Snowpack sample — Snodgrass Mountain, Crested Butte, Colorado (2/4/25, 12:06 PM MST)
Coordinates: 38.923, -106.968
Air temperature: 35 °F
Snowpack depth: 80 cm
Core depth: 60 cm
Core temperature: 32 °F
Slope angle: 14°, slope face: 78°
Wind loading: low
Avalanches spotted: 0
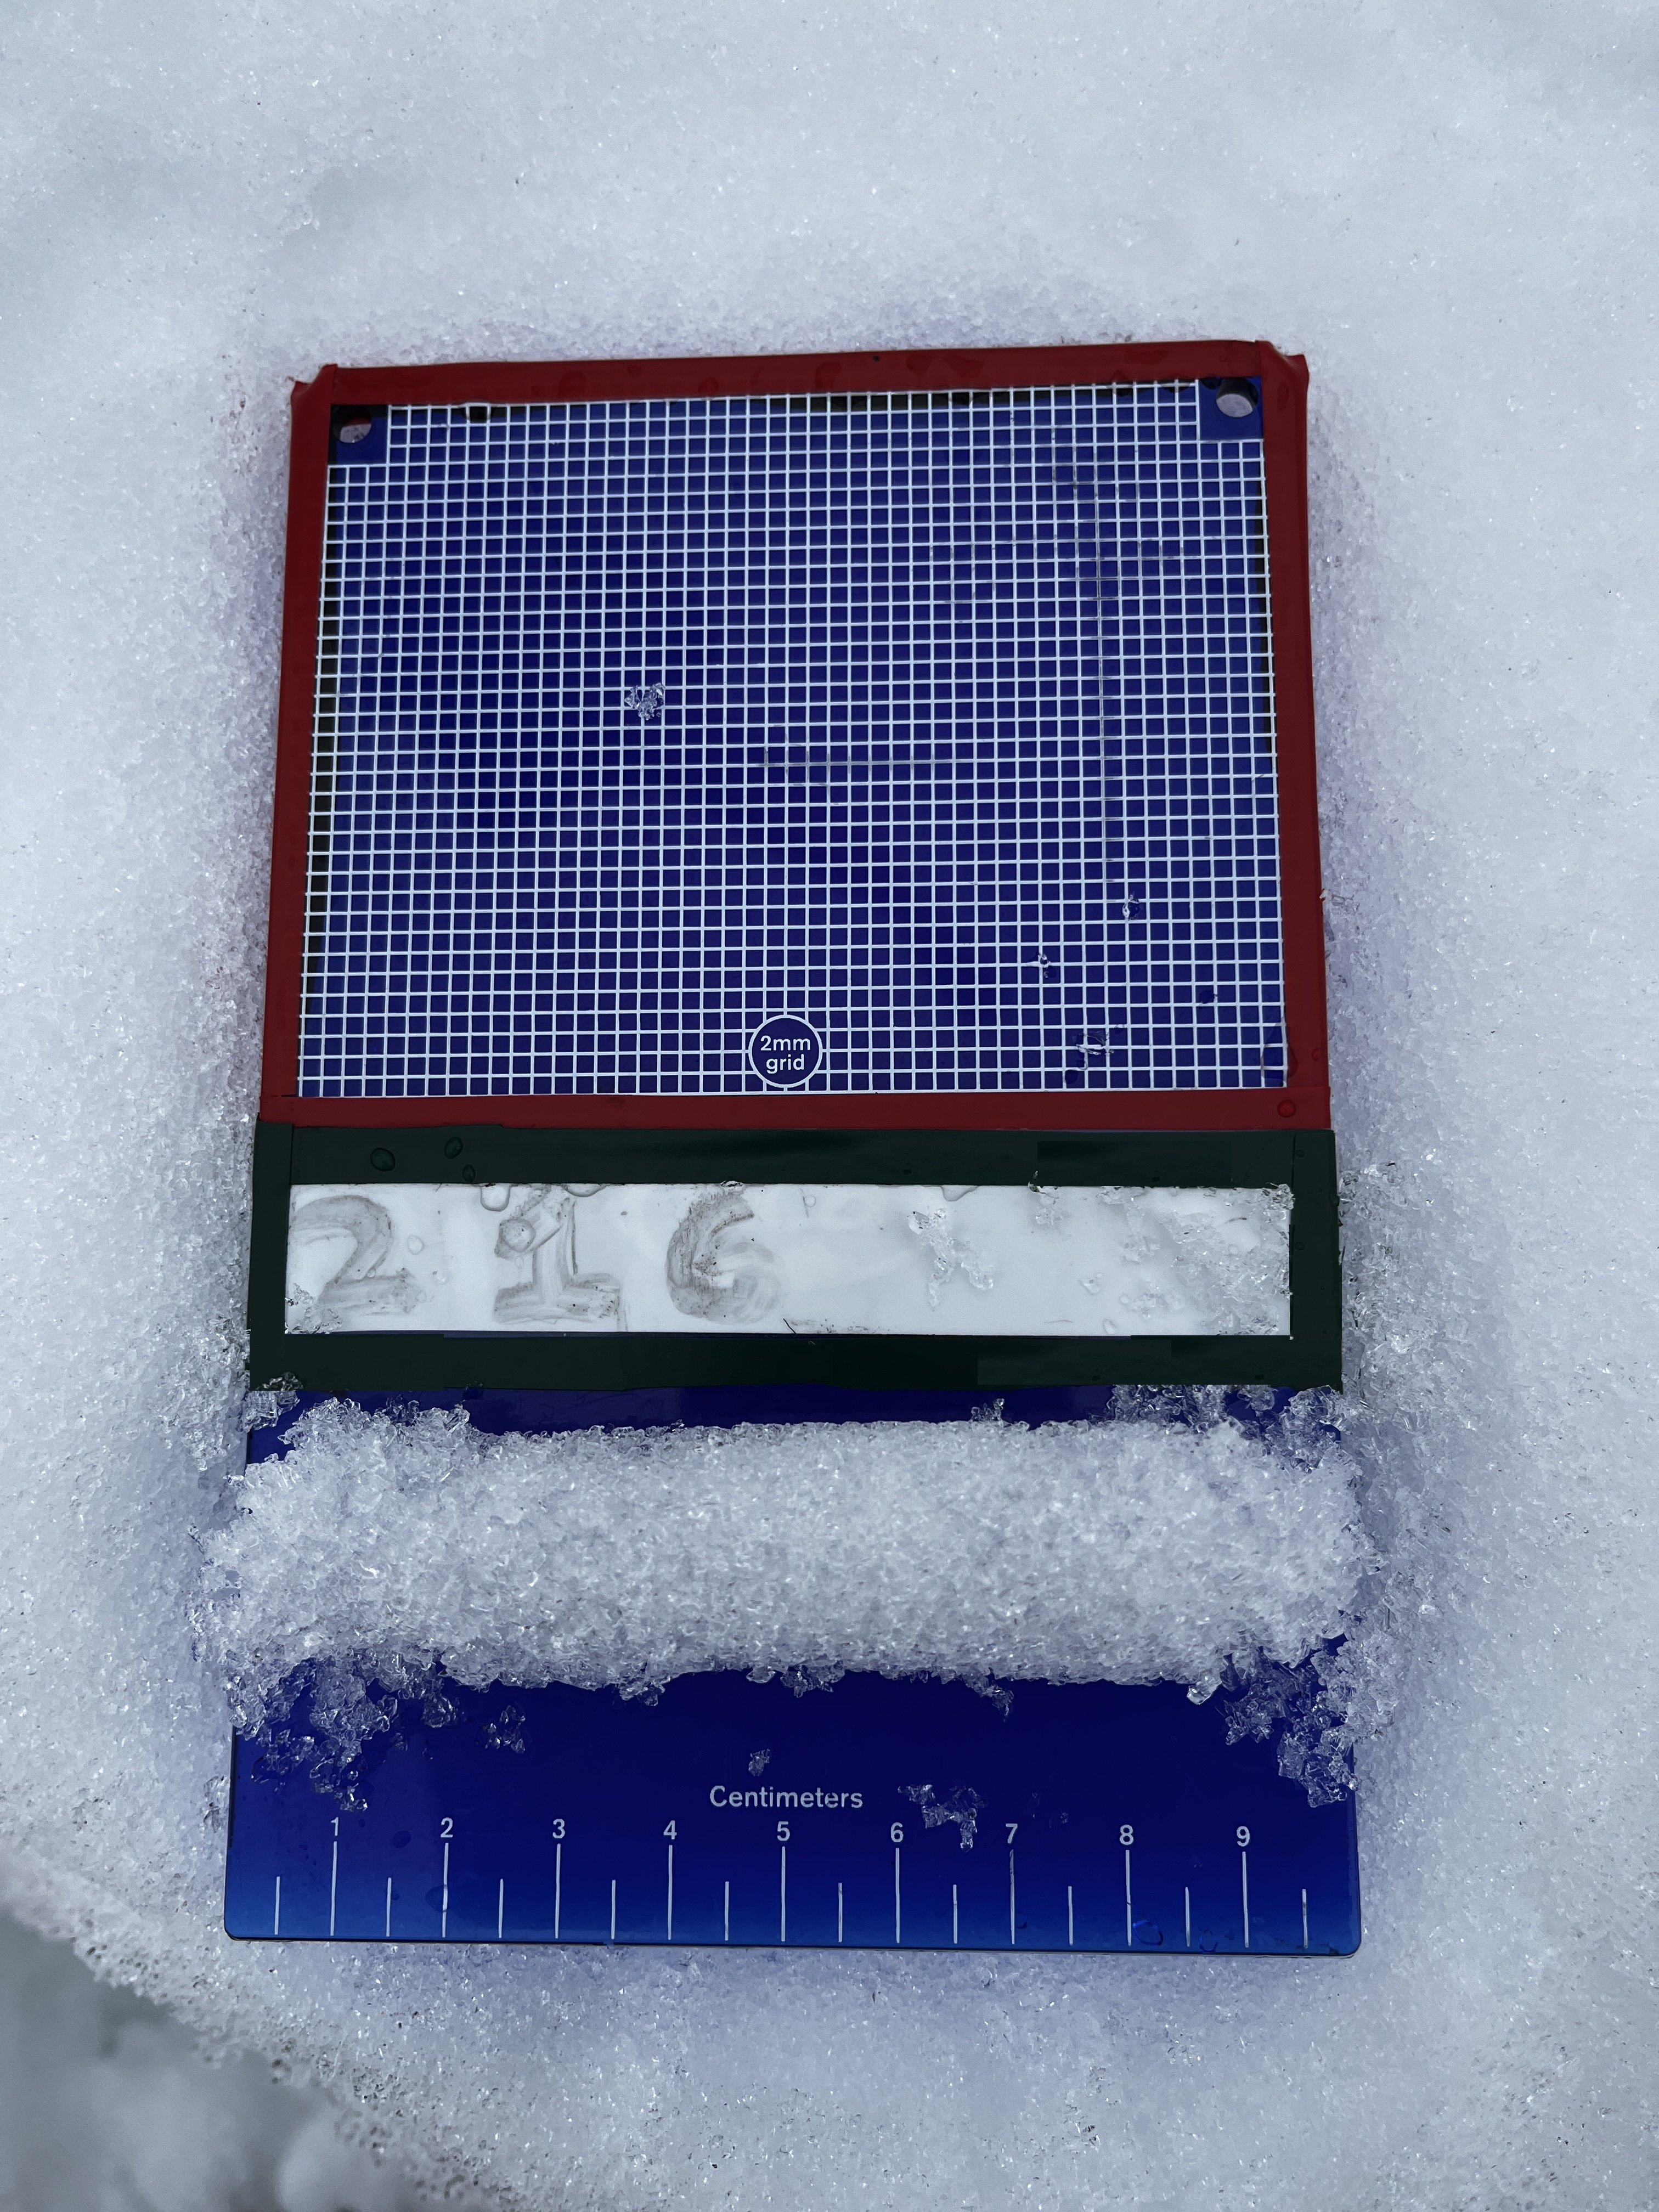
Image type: crystal_card
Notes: No avalanches nearby, unusually warm weather for the last month reported by residents, Collected 25 yards from treeline